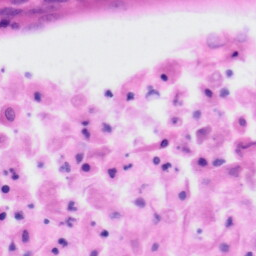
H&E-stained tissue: Tonsil